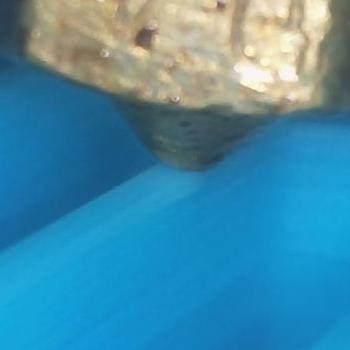
Flow rate: 238%